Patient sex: F
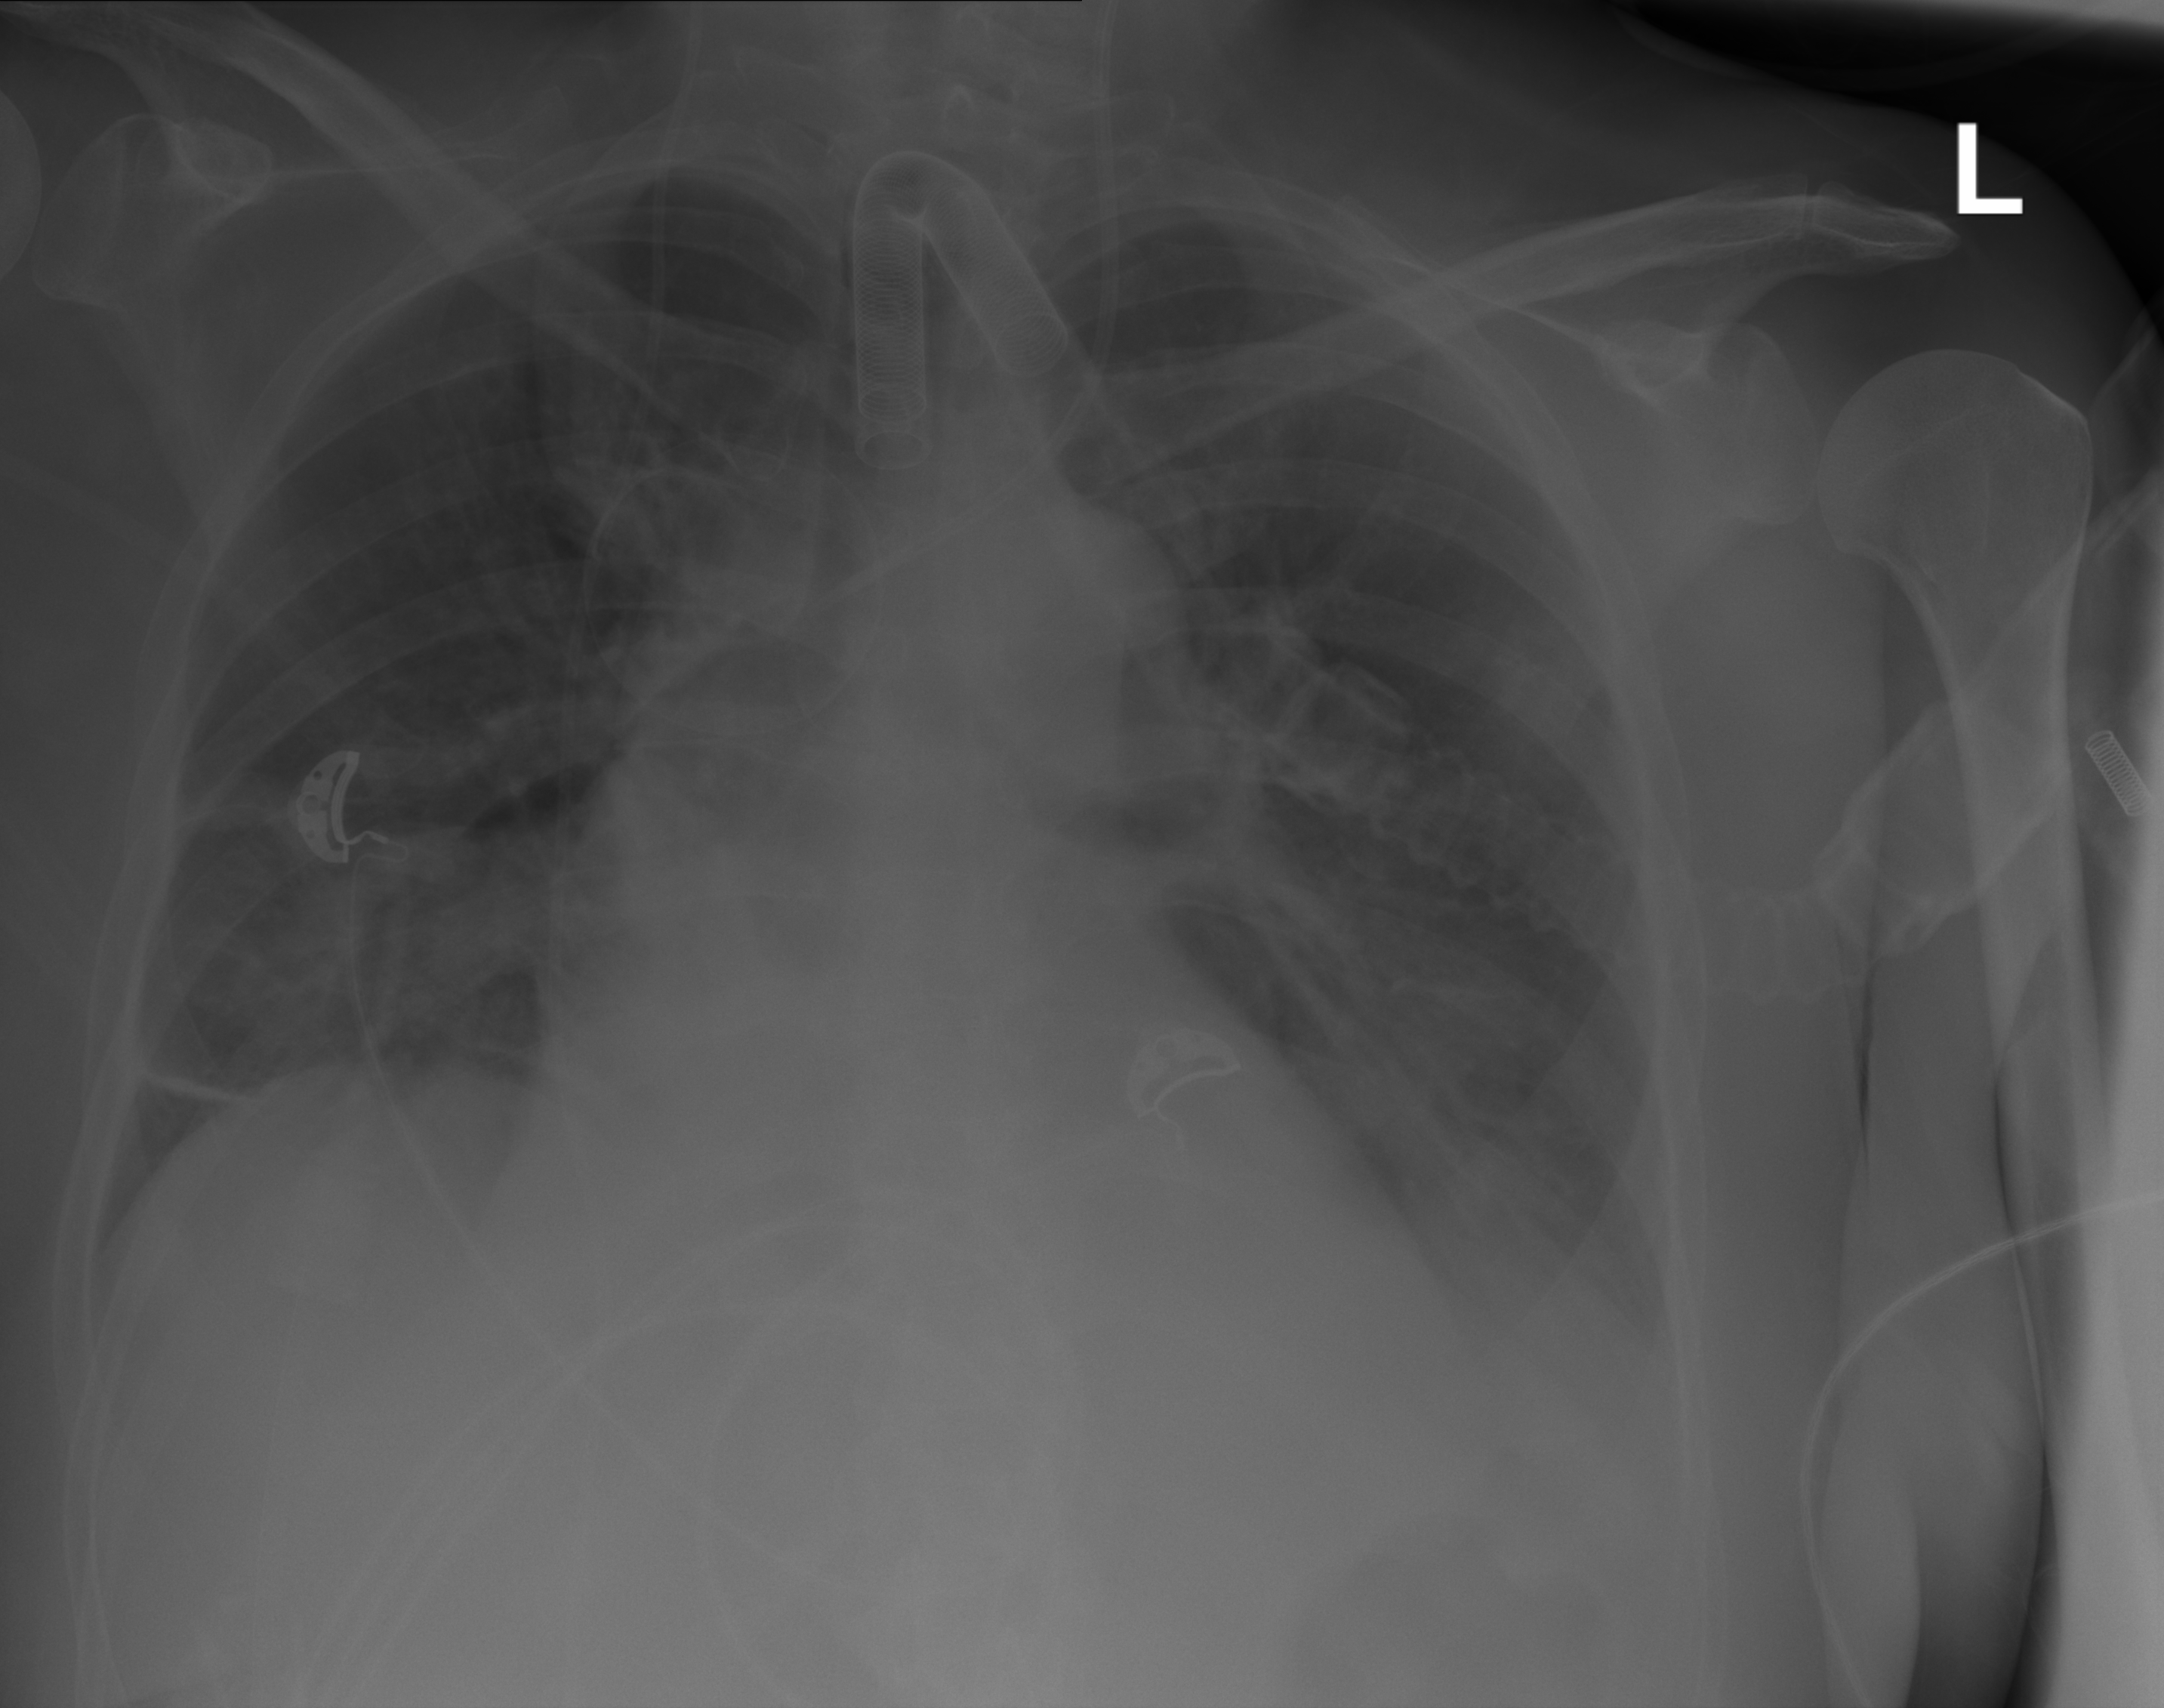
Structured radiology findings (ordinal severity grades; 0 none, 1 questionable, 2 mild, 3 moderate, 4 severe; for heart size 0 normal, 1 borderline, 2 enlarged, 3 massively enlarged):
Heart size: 2
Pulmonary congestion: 2
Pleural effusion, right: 0
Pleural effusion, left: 2
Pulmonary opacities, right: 2
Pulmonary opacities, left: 0
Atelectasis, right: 2
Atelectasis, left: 2